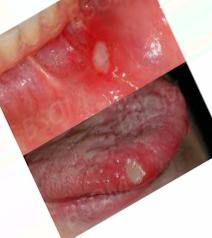
Condition: Mouth Ulcer